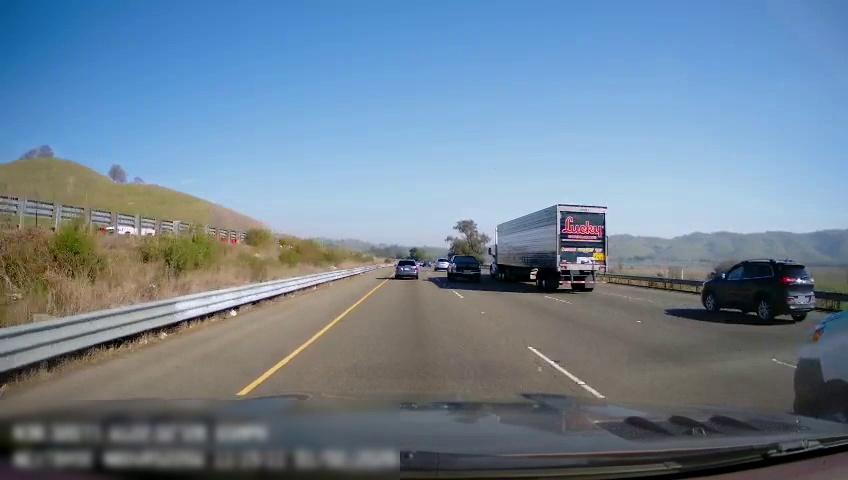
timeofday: Day
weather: Sunny
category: Drivable Space
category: Vehicles | Car
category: Vehicles | Car
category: Vehicles | Truck
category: Vehicles | SUV
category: Vehicles | Truck
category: Vehicles | SUV
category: Vehicles | Van
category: Vehicles | SUV
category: Lanes | Current Lane
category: Lanes | Current Lane
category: Lanes | Alternate Lane